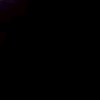
Label: space